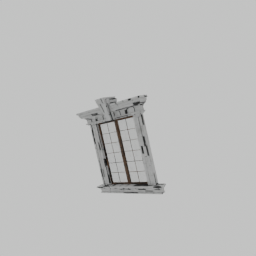
Label: architecture